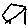
Label: hexagon